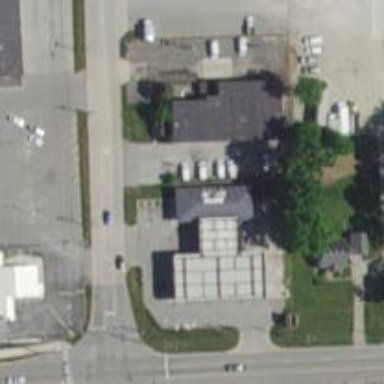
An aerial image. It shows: Convenience shop.